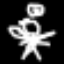
Label: angel